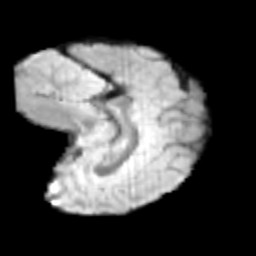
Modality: T2w
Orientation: sagittal
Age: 13
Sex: male
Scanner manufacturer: siemens
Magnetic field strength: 3 T
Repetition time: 3.8 s
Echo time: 0.07 s